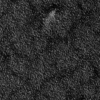
Label: not_dusty